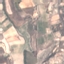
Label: PermanentCrop